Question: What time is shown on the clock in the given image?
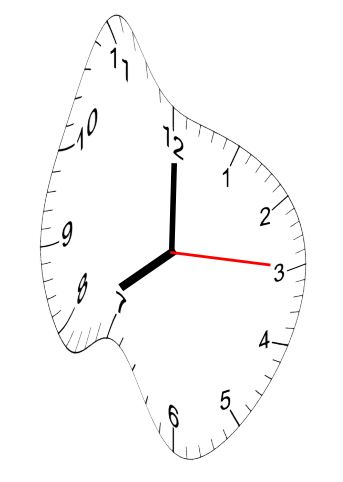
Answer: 08:00:15